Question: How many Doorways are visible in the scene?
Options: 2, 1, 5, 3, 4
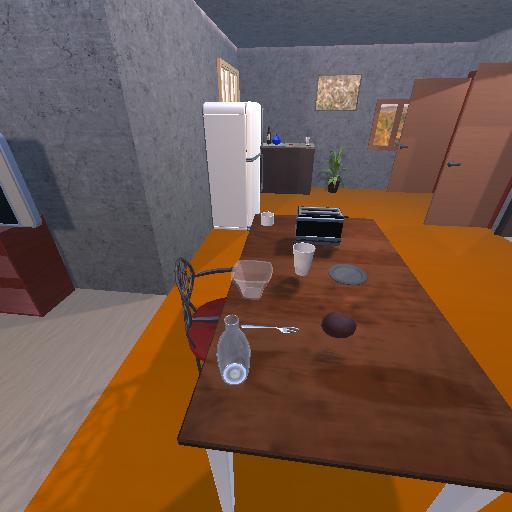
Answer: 2